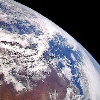
Label: cloud